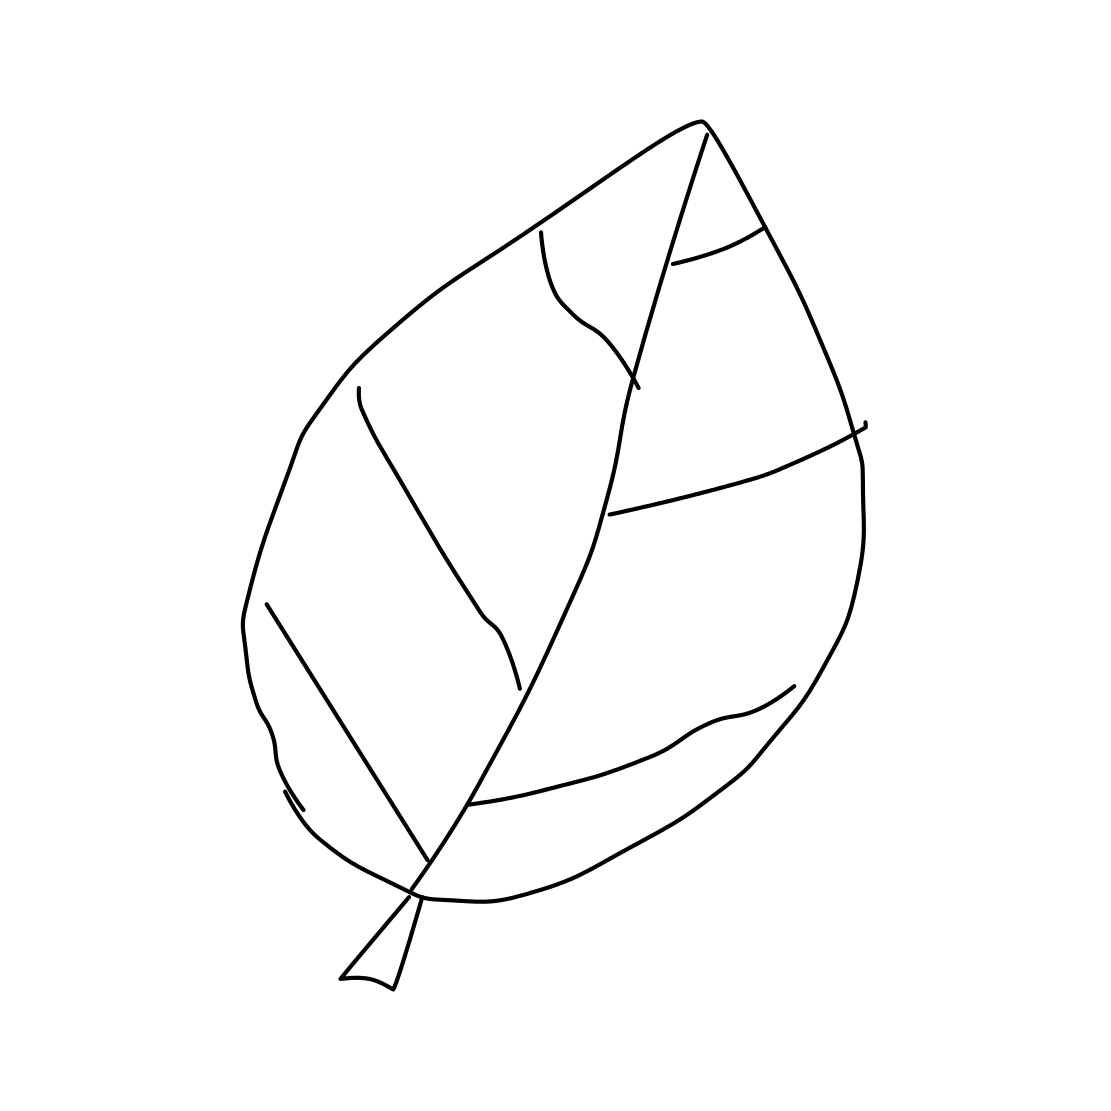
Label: leaf